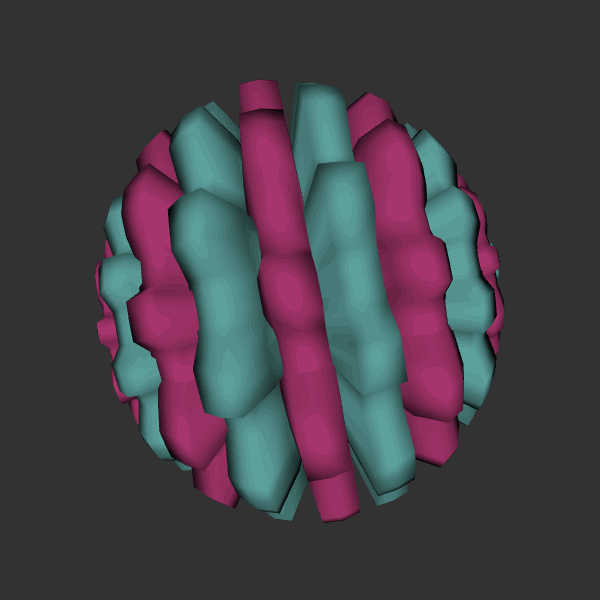
Background: dark